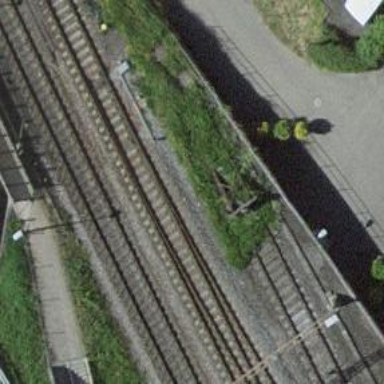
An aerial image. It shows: Railway buffer stop.